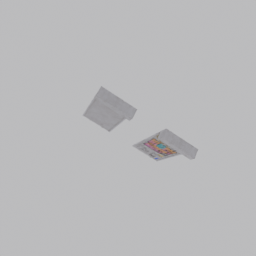
Label: architecture